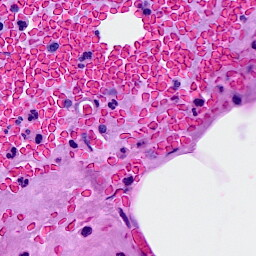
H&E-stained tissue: Breast